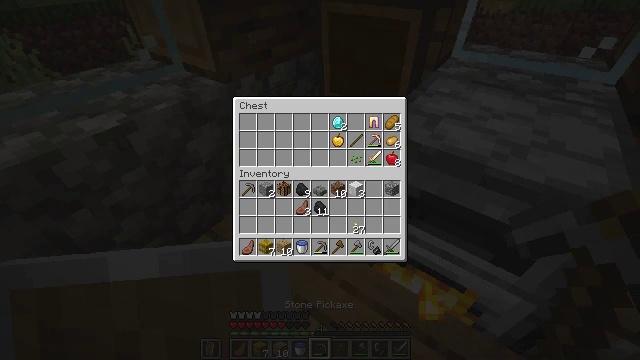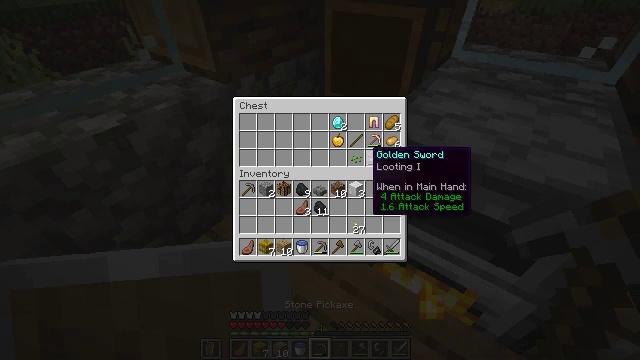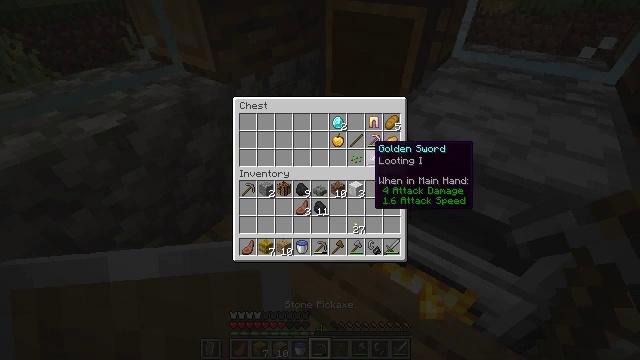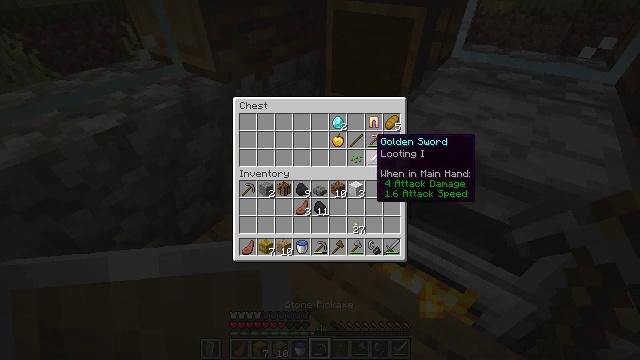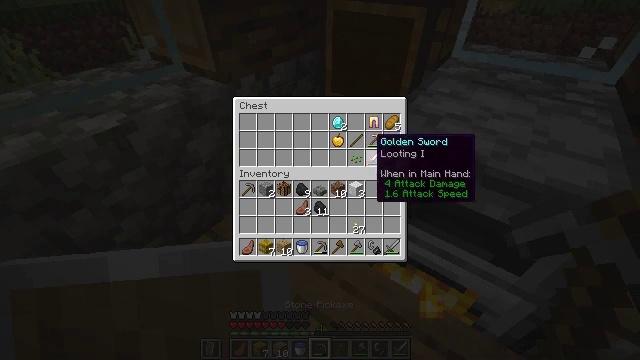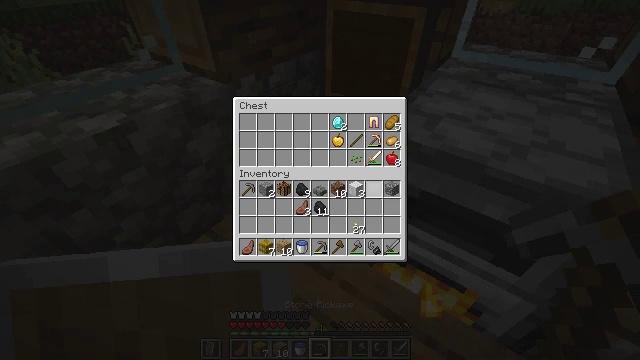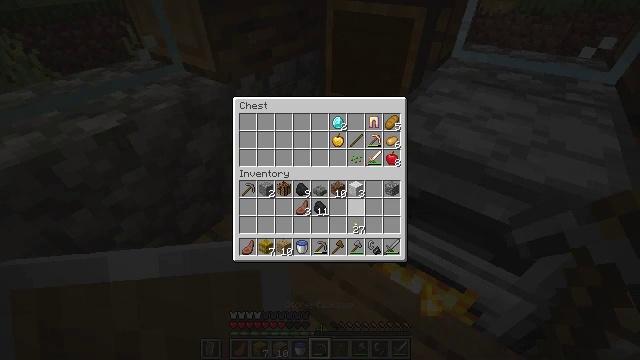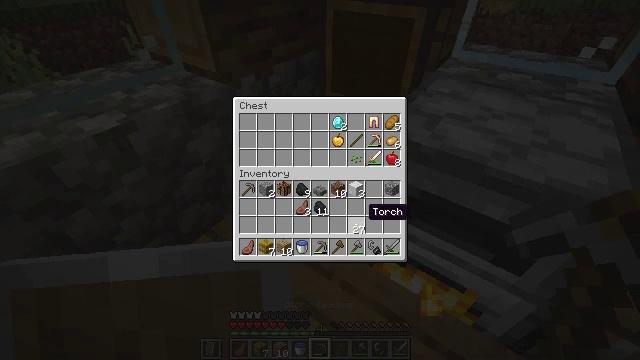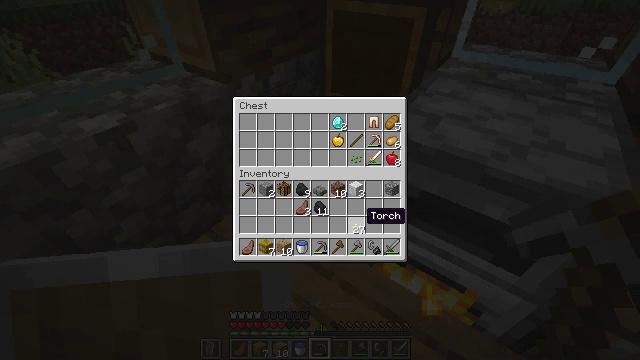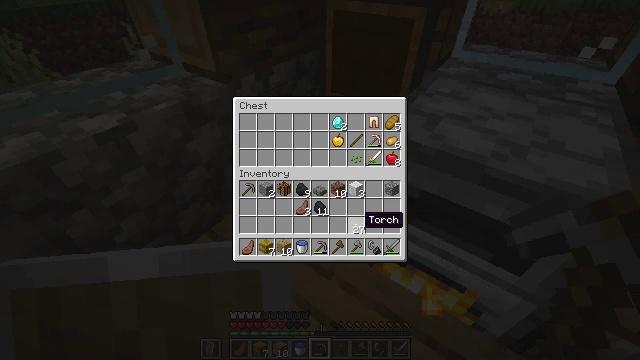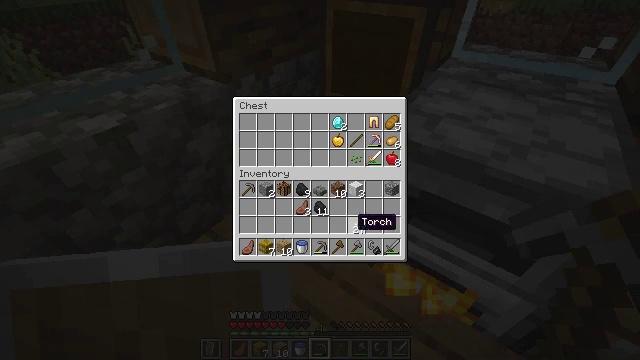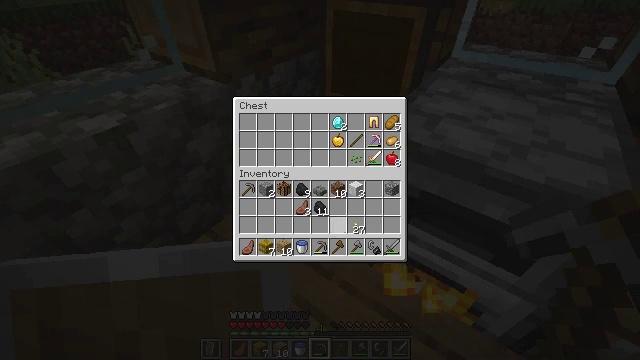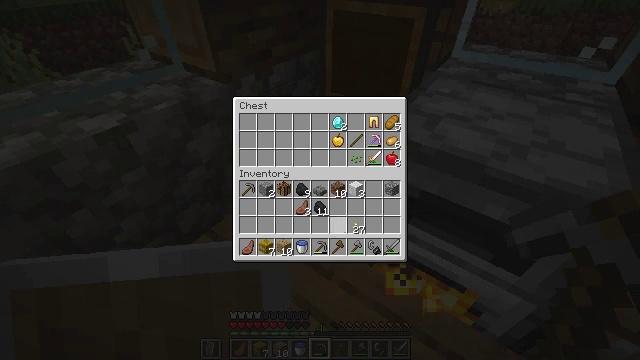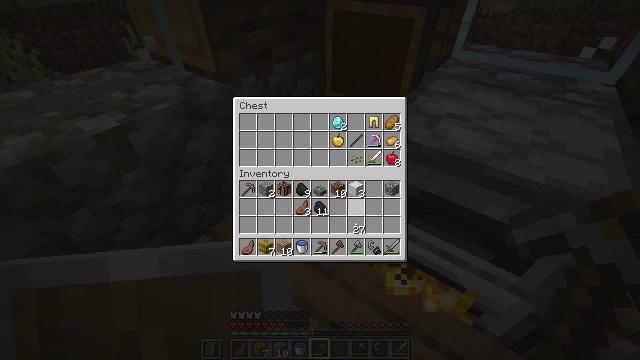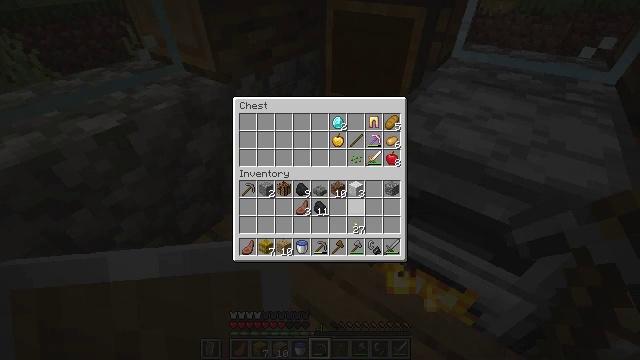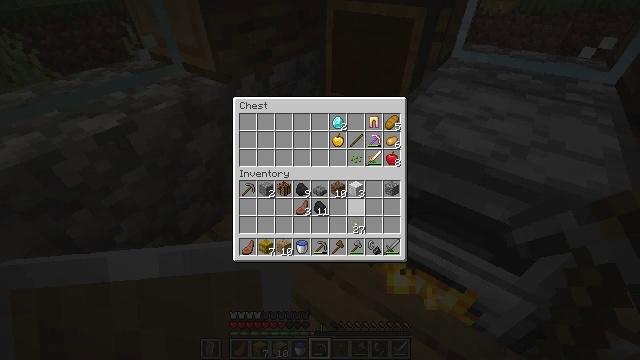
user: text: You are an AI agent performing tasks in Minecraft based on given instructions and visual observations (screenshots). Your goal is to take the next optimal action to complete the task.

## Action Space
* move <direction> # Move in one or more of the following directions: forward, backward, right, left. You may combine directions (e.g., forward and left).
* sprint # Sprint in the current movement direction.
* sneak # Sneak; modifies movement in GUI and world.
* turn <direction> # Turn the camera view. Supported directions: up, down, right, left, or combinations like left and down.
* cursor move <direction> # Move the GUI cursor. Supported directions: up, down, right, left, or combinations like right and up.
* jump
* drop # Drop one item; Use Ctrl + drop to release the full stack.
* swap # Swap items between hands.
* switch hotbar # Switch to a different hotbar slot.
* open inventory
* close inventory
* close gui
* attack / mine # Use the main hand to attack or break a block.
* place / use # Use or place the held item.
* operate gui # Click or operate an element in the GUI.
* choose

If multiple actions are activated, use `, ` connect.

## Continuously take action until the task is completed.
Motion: motion action
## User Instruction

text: Collect tall grass by breaking it.
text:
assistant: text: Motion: turn right
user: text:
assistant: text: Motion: no_op
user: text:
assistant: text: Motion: turn up
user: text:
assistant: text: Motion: no_op
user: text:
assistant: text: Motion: turn down
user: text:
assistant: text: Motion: turn down
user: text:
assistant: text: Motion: turn down
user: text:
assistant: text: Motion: no_op
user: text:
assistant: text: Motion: no_op
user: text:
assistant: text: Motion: turn left
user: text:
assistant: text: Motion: turn left
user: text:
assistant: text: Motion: turn up
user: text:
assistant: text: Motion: turn right and up
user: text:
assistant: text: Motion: no_op
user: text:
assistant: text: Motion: no_op
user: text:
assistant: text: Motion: no_op
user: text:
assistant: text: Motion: no_op
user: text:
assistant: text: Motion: no_op
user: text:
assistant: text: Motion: turn left
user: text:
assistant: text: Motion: turn left
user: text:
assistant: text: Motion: no_op
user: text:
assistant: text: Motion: no_op
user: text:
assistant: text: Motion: turn right
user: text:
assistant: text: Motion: turn right
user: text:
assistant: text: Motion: turn right
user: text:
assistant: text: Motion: no_op
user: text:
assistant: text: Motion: no_op
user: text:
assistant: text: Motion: no_op
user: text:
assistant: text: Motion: no_op
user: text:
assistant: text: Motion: no_op